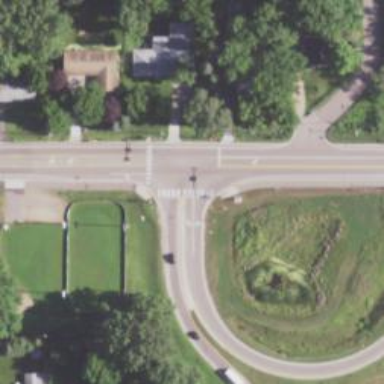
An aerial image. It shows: Marked crossing on cycleway road.